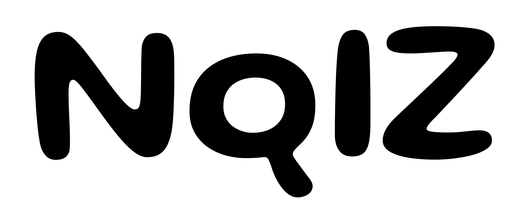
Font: Gluten_Medium